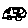
Label: car